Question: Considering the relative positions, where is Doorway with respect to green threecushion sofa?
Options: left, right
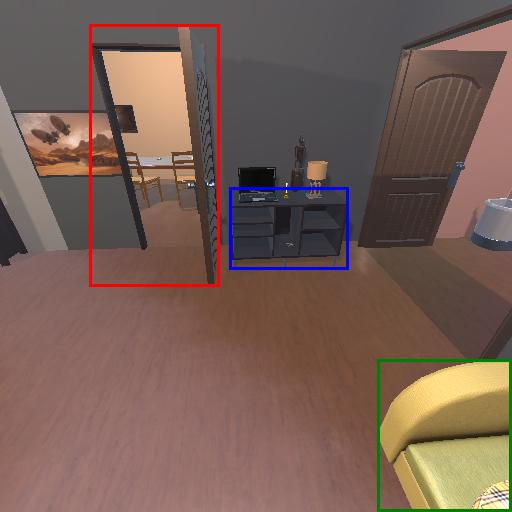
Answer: left